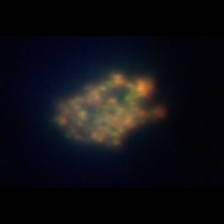
Taxon: Ciliates
Group: Other